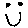
Label: smiley face